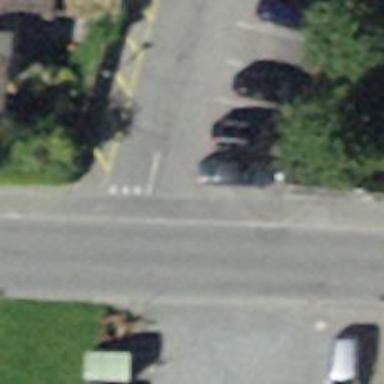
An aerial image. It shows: Post box is visible.